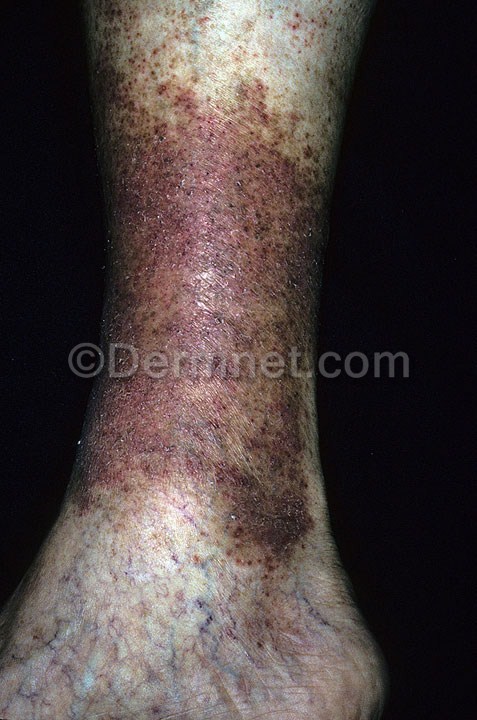
Disease: Eczema Photos